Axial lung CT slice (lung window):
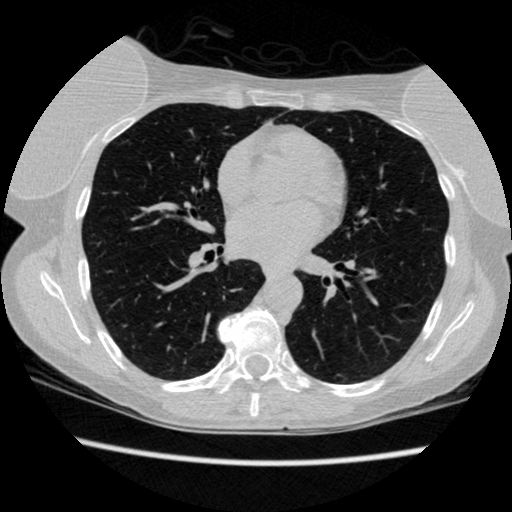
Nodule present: no